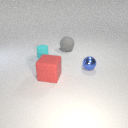
small cyan rubber cylinder behind small blue metal sphere